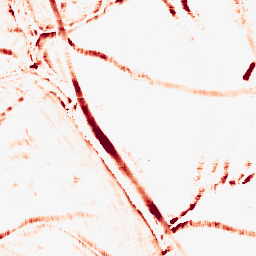
Category: morphological
Decomposition family: morphological_square
Decomposition parameters: operation: opening
size: 10
Upsampling method: sinc_hamming
Upsampling parameters: scale: 2
kernel_size: 16
Upsampling scale: 2